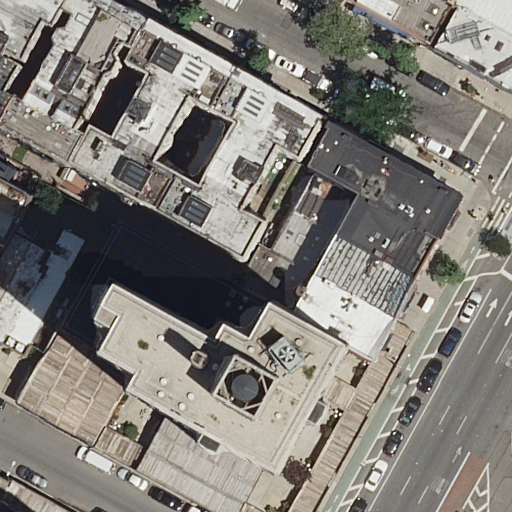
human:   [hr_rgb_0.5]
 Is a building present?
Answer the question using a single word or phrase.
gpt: yes

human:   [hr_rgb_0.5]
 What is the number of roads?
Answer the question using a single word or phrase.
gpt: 8

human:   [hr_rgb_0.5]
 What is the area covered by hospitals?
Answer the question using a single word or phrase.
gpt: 5931m2

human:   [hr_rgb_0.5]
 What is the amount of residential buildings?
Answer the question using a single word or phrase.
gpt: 14

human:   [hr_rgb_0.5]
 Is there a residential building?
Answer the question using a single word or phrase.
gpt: yes

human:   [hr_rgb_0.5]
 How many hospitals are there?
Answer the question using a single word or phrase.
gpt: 1

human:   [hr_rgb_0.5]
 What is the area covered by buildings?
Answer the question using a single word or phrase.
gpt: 9584m2

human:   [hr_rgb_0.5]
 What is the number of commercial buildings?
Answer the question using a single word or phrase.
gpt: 0

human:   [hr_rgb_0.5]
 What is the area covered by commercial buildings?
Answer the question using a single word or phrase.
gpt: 0m2

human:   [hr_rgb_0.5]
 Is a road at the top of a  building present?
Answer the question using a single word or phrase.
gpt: yes

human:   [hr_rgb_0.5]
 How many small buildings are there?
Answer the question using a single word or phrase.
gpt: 4

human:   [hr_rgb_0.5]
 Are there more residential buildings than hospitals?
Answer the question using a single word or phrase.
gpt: yes

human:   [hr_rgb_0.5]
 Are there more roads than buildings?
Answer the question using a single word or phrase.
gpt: no

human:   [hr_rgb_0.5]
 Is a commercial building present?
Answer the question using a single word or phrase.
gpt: no

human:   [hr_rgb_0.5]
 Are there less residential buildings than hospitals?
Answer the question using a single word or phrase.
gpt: no

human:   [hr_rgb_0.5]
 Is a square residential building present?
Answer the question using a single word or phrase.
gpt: no

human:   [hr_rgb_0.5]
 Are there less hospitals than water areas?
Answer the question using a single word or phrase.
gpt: no

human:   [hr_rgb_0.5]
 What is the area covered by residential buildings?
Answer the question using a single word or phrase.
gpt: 4526m2

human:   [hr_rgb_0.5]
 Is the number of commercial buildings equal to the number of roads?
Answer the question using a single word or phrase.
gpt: no

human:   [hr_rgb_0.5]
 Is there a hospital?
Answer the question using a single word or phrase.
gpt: yes

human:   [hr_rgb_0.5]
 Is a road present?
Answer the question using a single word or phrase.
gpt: yes

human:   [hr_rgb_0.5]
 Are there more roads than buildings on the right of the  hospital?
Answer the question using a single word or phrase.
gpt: no

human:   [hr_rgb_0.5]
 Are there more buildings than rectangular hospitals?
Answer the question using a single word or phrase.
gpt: yes

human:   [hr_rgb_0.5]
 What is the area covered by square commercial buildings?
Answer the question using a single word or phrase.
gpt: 0m2

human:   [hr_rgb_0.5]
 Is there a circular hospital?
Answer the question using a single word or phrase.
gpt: no

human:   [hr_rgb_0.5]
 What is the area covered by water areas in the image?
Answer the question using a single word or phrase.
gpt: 0m2

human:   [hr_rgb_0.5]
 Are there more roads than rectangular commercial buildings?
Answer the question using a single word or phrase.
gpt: yes

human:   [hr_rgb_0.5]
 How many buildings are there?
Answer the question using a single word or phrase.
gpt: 15

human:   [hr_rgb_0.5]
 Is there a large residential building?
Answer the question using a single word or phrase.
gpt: yes

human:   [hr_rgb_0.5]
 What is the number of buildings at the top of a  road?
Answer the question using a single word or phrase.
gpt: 13

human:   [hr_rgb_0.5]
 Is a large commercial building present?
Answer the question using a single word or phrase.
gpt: no

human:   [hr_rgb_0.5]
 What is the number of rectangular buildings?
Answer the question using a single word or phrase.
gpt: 9

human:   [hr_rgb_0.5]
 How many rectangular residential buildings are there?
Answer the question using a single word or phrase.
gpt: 9

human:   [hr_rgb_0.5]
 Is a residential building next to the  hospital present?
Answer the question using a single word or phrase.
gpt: yes

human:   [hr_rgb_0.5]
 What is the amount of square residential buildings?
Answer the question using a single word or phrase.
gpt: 0

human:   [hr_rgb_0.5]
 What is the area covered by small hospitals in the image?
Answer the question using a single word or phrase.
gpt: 0m2

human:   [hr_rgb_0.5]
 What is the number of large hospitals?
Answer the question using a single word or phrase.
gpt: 1

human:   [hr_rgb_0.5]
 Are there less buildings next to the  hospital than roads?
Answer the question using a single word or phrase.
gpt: no

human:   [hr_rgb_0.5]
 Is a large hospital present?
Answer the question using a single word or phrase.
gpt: yes

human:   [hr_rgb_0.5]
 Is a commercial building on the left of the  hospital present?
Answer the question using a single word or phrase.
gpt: no

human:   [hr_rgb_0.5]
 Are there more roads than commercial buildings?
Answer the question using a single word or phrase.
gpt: yes

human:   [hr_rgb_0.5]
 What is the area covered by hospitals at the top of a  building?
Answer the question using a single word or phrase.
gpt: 0m2

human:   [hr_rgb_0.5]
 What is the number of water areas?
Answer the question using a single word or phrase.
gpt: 0

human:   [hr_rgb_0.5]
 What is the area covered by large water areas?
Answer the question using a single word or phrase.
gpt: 0m2

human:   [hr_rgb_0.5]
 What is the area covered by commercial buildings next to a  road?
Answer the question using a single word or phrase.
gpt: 0m2

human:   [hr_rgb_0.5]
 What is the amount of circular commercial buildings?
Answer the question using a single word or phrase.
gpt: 0

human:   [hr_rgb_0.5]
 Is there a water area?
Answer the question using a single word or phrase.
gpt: no

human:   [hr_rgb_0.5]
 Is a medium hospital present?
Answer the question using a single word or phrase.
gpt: no

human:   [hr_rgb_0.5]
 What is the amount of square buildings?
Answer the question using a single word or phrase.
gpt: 0

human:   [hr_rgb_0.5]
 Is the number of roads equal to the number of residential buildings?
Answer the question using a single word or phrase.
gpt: no

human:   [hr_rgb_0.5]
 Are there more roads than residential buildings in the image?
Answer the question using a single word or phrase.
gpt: no

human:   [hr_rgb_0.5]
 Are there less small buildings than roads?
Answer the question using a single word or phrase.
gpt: yes

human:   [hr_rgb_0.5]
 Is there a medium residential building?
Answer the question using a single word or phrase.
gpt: yes

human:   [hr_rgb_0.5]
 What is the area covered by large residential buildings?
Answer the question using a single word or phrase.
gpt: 2005m2

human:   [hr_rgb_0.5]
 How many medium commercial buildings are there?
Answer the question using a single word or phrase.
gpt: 0

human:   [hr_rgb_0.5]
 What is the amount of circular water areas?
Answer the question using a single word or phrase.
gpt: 0

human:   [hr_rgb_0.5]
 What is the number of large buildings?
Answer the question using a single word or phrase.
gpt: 3

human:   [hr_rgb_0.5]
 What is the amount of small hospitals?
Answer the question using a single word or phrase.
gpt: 0

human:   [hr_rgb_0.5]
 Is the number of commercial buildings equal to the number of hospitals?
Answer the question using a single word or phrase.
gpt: no

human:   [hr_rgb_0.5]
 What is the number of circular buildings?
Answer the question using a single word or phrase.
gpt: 0

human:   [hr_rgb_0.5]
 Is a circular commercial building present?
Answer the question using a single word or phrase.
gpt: no

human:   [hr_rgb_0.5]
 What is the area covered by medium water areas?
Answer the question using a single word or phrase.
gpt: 0m2

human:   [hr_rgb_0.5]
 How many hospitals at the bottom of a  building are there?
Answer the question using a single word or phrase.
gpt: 1

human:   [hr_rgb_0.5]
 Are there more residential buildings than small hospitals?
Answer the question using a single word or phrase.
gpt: yes